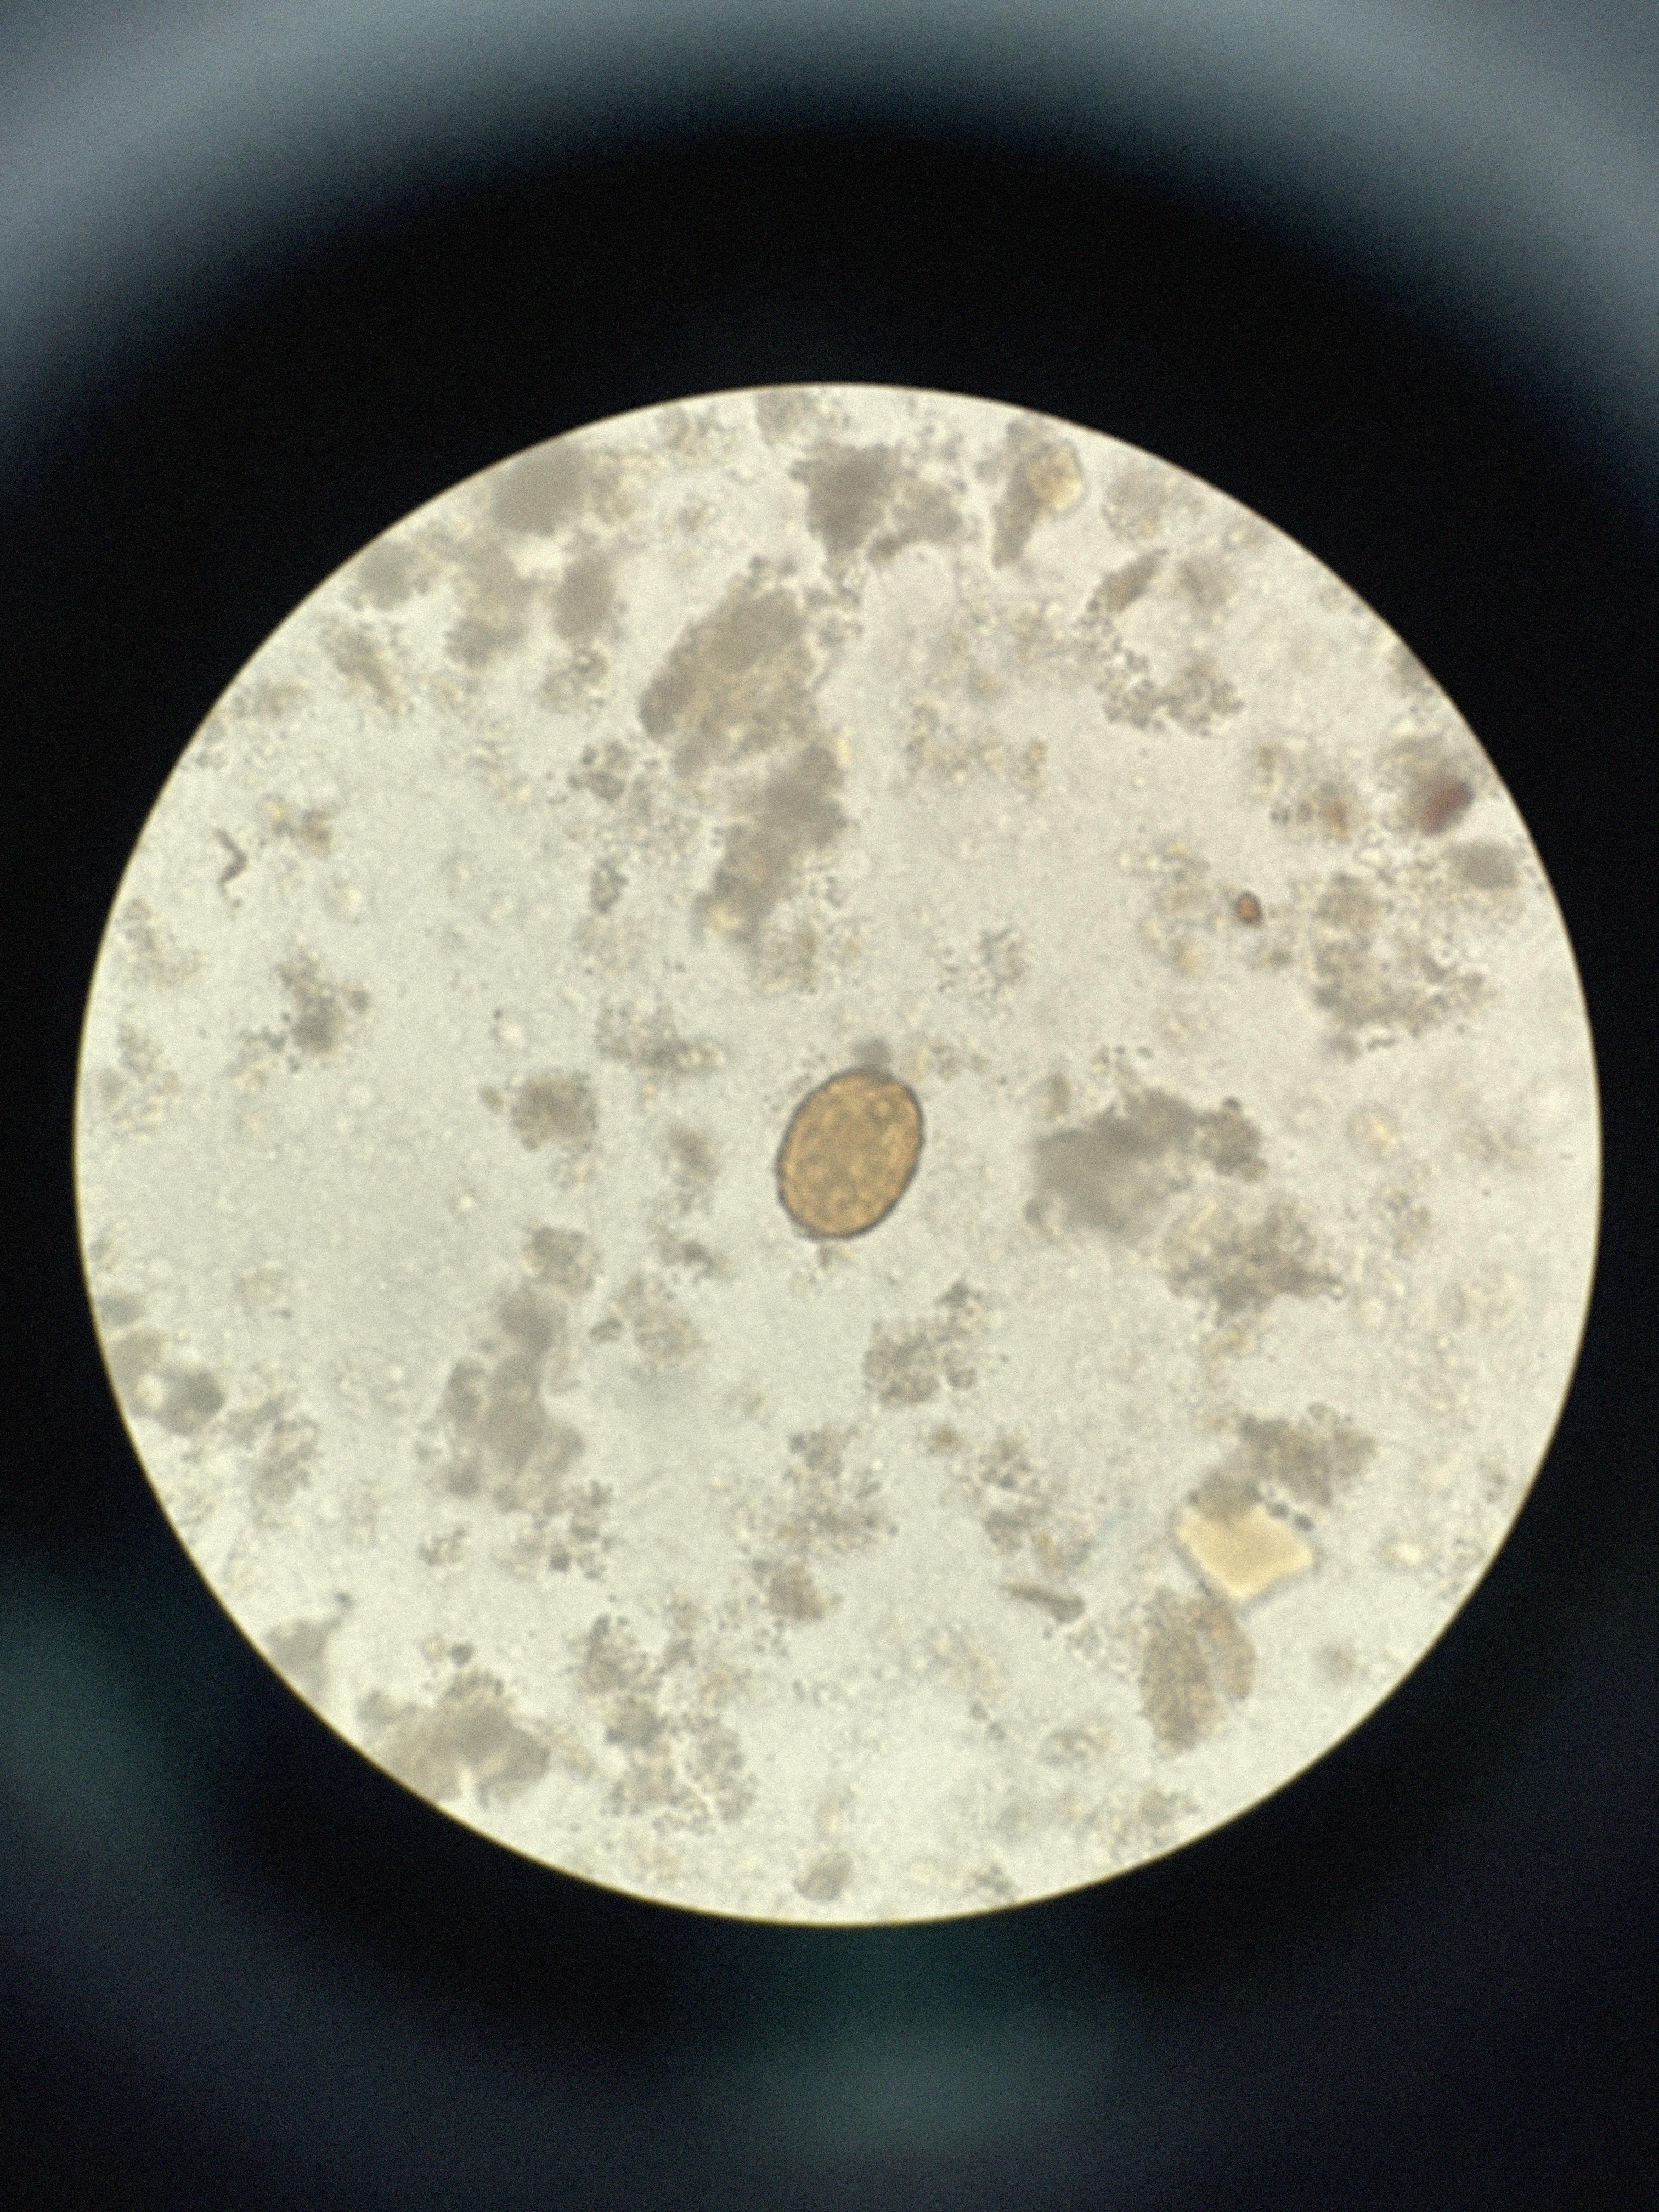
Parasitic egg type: Ascaris lumbricoides